Question: I'm trying to build two (or more) custom cells into table View and without custom classes for each one, I'm using storyboard to cell prototyping and 'tableView.dequeueReusableCell(withIdentifier: "customCellName", for: indexPath)' to create different cell from 'cellForRowAt' method.
I need cell type 1 with different height than cell type 2 but if a try to use 'func tableView(_ tableView: UITableView, heightForRowAt indexPath: IndexPath) -> CGFloat' the cell type 2 is not displayed correctly.
I try to build a "dummy project" to understand the right way, here my code:
'''
var cell = self.tableView.dequeueReusableCell(withIdentifier: "cell", for: indexPath)
let value = dataArray[indexPath.row]
if (value == "second") || (value == "Hawaii") {
cell = self.tableView.dequeueReusableCell(withIdentifier: "cellTwo", for: indexPath)
}
let lbl = cell.viewWithTag(100) as! UILabel
lbl.text = dataArray[indexPath.row]
return cell
'''
In ViewDidLoad:
'''
override func viewDidLoad() {
super.viewDidLoad()
self.tableView.dataSource = self
self.tableView.delegate = self
self.tableView.estimatedRowHeight = 200
}
'''
This is the result:

Every cell with the same size, is not working for me.
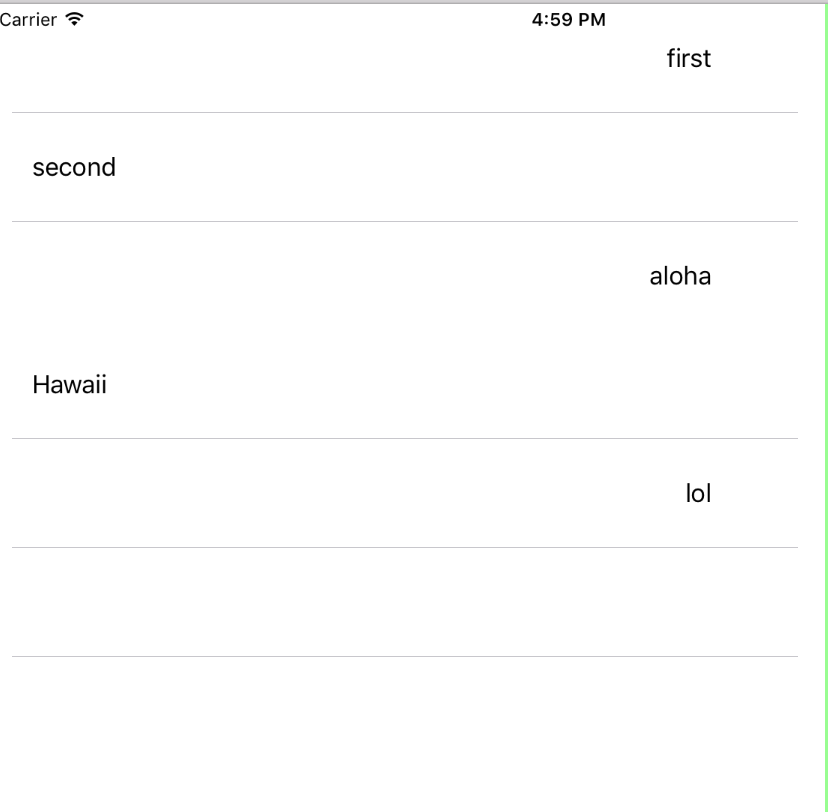
Answer: If you want to create a custom cell appearance, you will have to create a subclass of 'UITableViewCell' - there are some <URL>.
You then have to register your custom cell, so that your 'UITableView' knows about it. See <URL> method.
In your <URL> you can do write the following code in order to figure out the height of particular cell:
'''
func tableView(_ tableView: UITableView, heightForRowAt indexPath: IndexPath) -> CGFloat
let value = dataArray[indexPath.row]
if (value == "second") || (value == "Hawaii") {
return 180.0
} else {
return 40.0
}
}
'''